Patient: sex M, age 46
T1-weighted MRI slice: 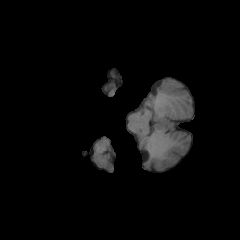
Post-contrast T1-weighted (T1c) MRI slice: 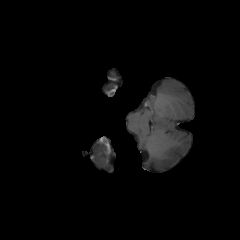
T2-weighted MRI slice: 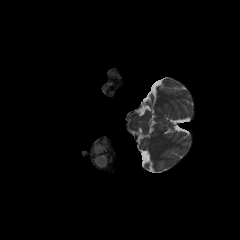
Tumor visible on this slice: no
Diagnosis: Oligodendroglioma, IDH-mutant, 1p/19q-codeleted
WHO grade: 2